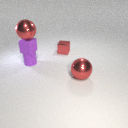
large red metal sphere above small purple rubber cylinder